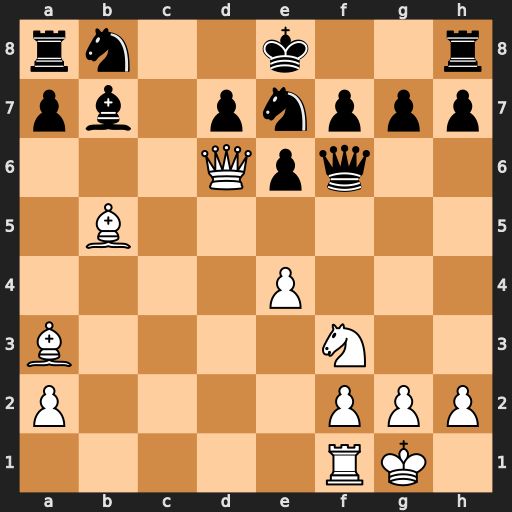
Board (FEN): rn2k2r/pb1pnppp/3Qpq2/1B6/4P3/B4N2/P4PPP/5RK1
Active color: w
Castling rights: kq
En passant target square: -
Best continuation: e5 Nc8 Qc7 Qd8 Qxb7